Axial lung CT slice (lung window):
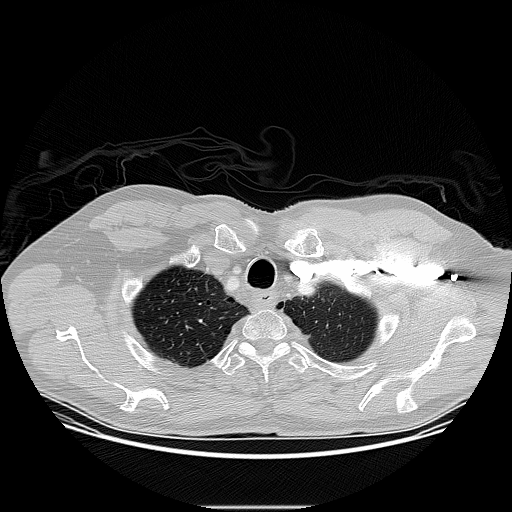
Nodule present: no